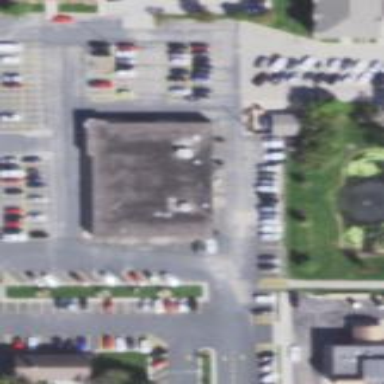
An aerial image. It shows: Parking area with surface.